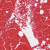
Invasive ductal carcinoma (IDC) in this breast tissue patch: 0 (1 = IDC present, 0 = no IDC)